Interaction volume radius: 5 \u00c5
Interaction volume height: 10 \u00c5
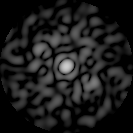
Disorder parameter: 0.7864